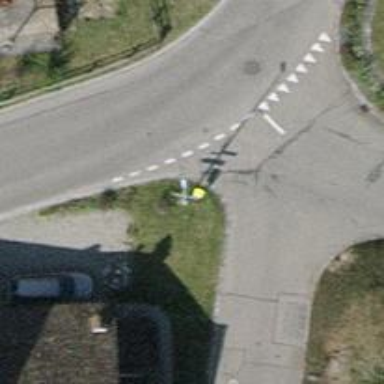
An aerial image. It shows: Post box.